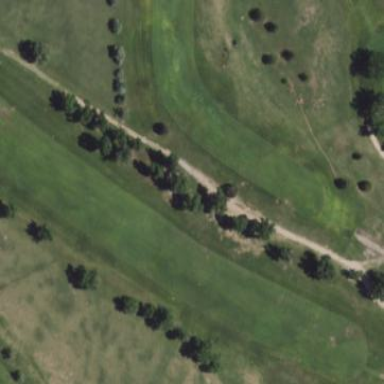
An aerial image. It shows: Golf fairway in the image.